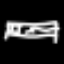
Label: bed